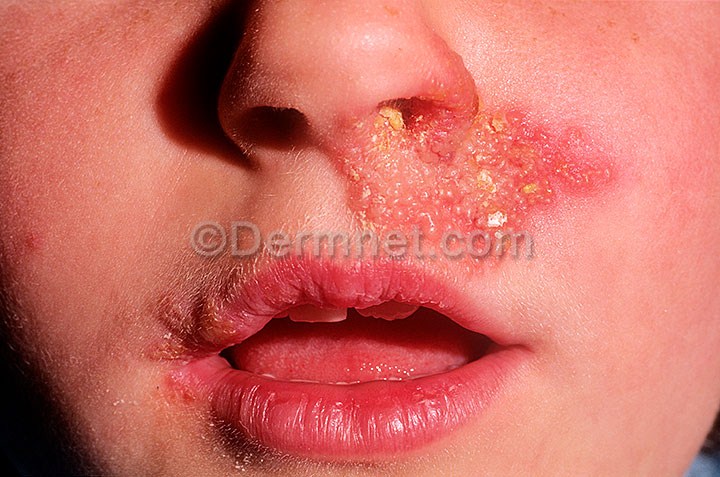
Disease: Warts Molluscum and other Viral Infections